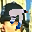
Label: 5